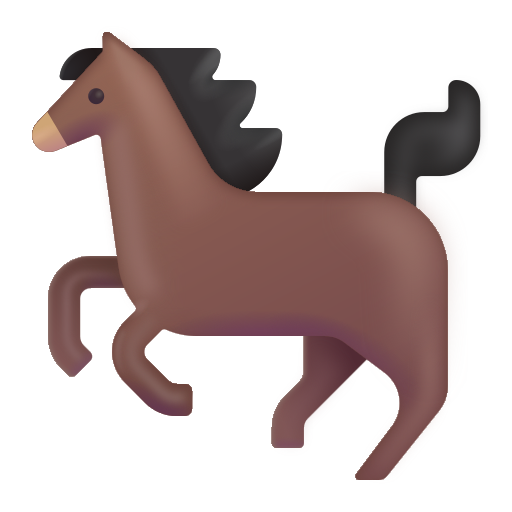
horse color